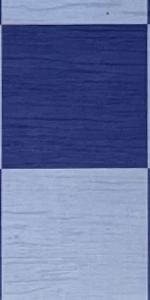
Label: Pawn_White